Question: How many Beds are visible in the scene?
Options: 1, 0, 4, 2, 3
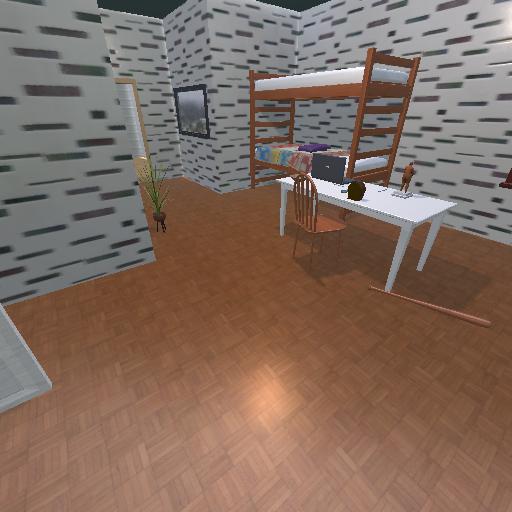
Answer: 1